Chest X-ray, PA view. Patient: 42 years old, sex F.
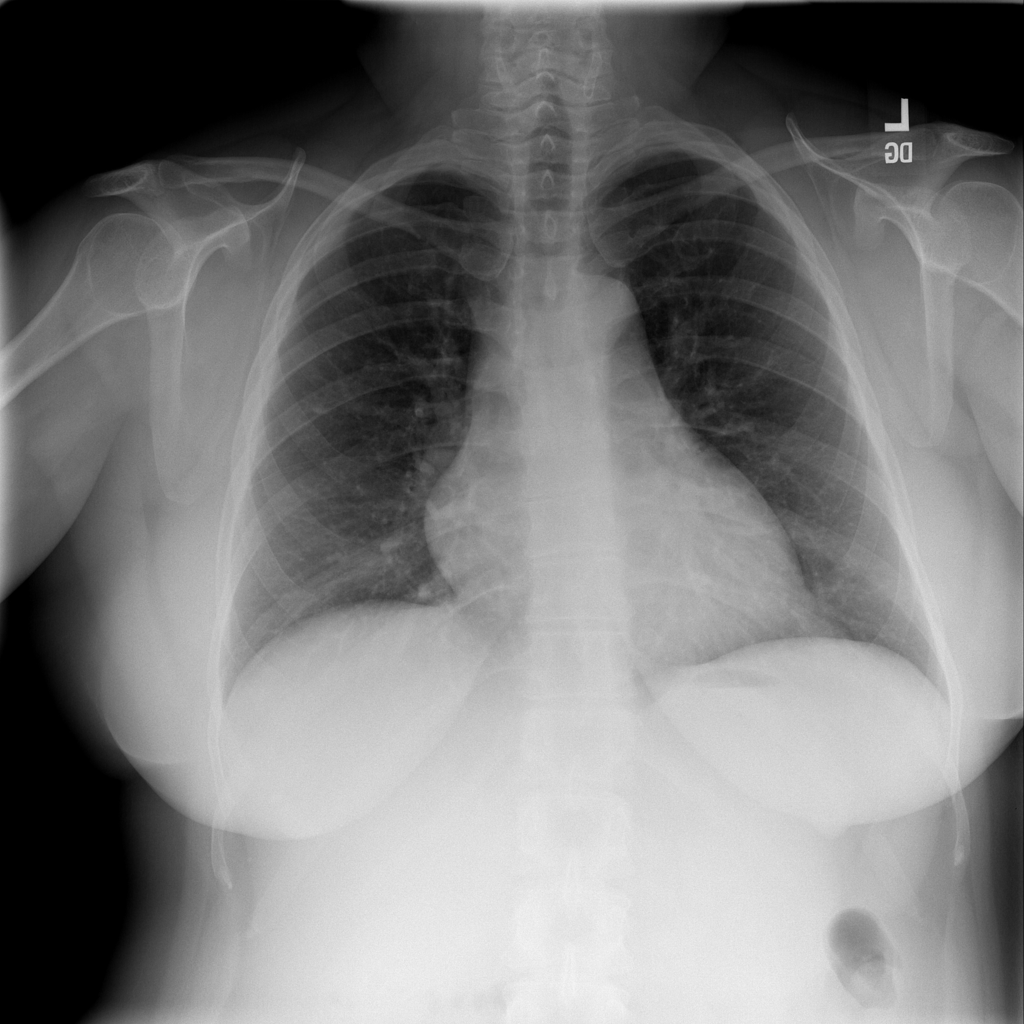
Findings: Cardiomegaly, Effusion